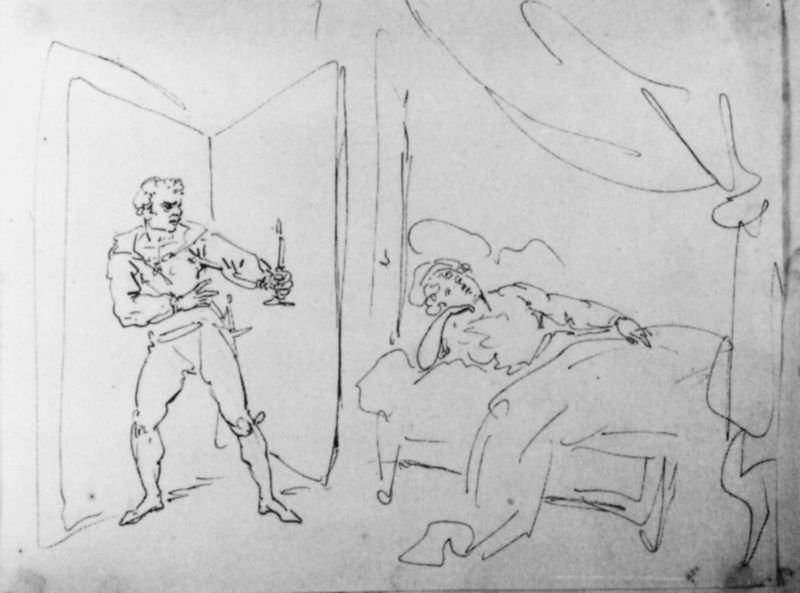
Titel: Othello findet Desdemona schlafend
Künstler: Johann Heinrich Ramberg
Institution: Hannover, Niedersächsisches Landesmuseum
Schlagwörter: mann, schlaf, weiß, frau, männer, nacht, raum, schwarz, skizze, szene, tür, zeichnung, zimmer, blick, vorhang, decke, schlafen, kissen, kerze, bett, bettdecke, schlafzimmer, gemach, liegend, flamme, krank, schwarzweiß, schwert, überfall, entwurf, besuch, jüngling, gerafft, kniehosen, überraschung, eindringen, schalfend, +tür